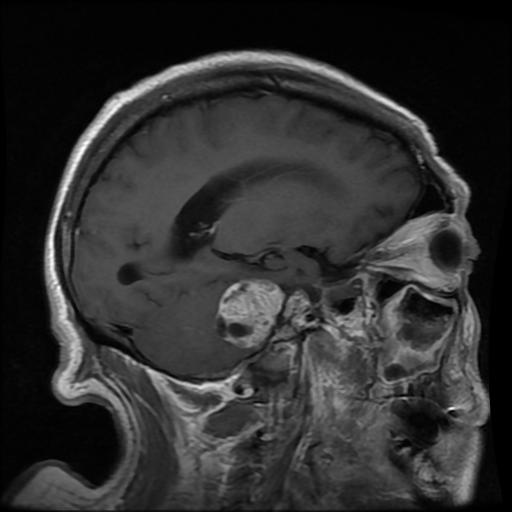
Label: meningioma